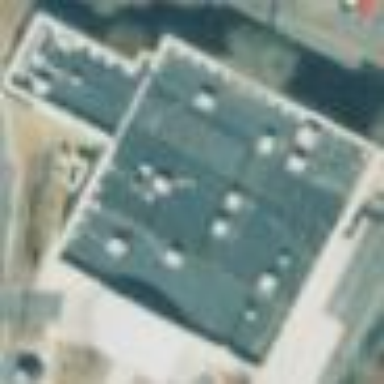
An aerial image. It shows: Building.